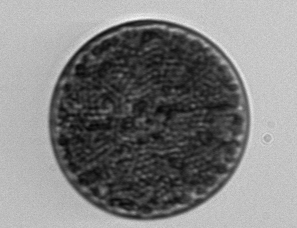
Label: Coscinodiscus